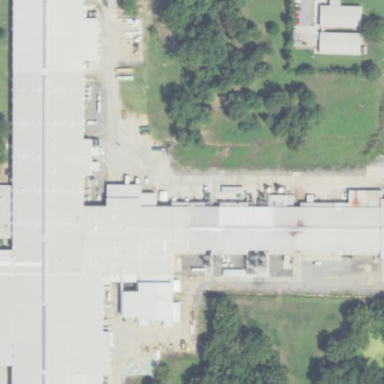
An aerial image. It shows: Factory.